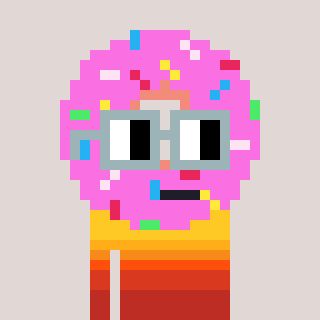
a pixel art character with square dark gray glasses, a doughnut-shaped head and a grayscale-colored body on a warm background